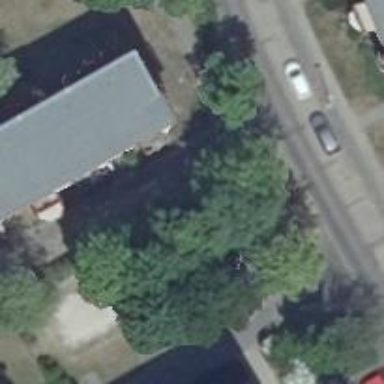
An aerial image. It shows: Smooth asphalt road in residential area.